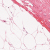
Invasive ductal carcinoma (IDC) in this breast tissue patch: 0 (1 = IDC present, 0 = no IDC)